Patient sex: F
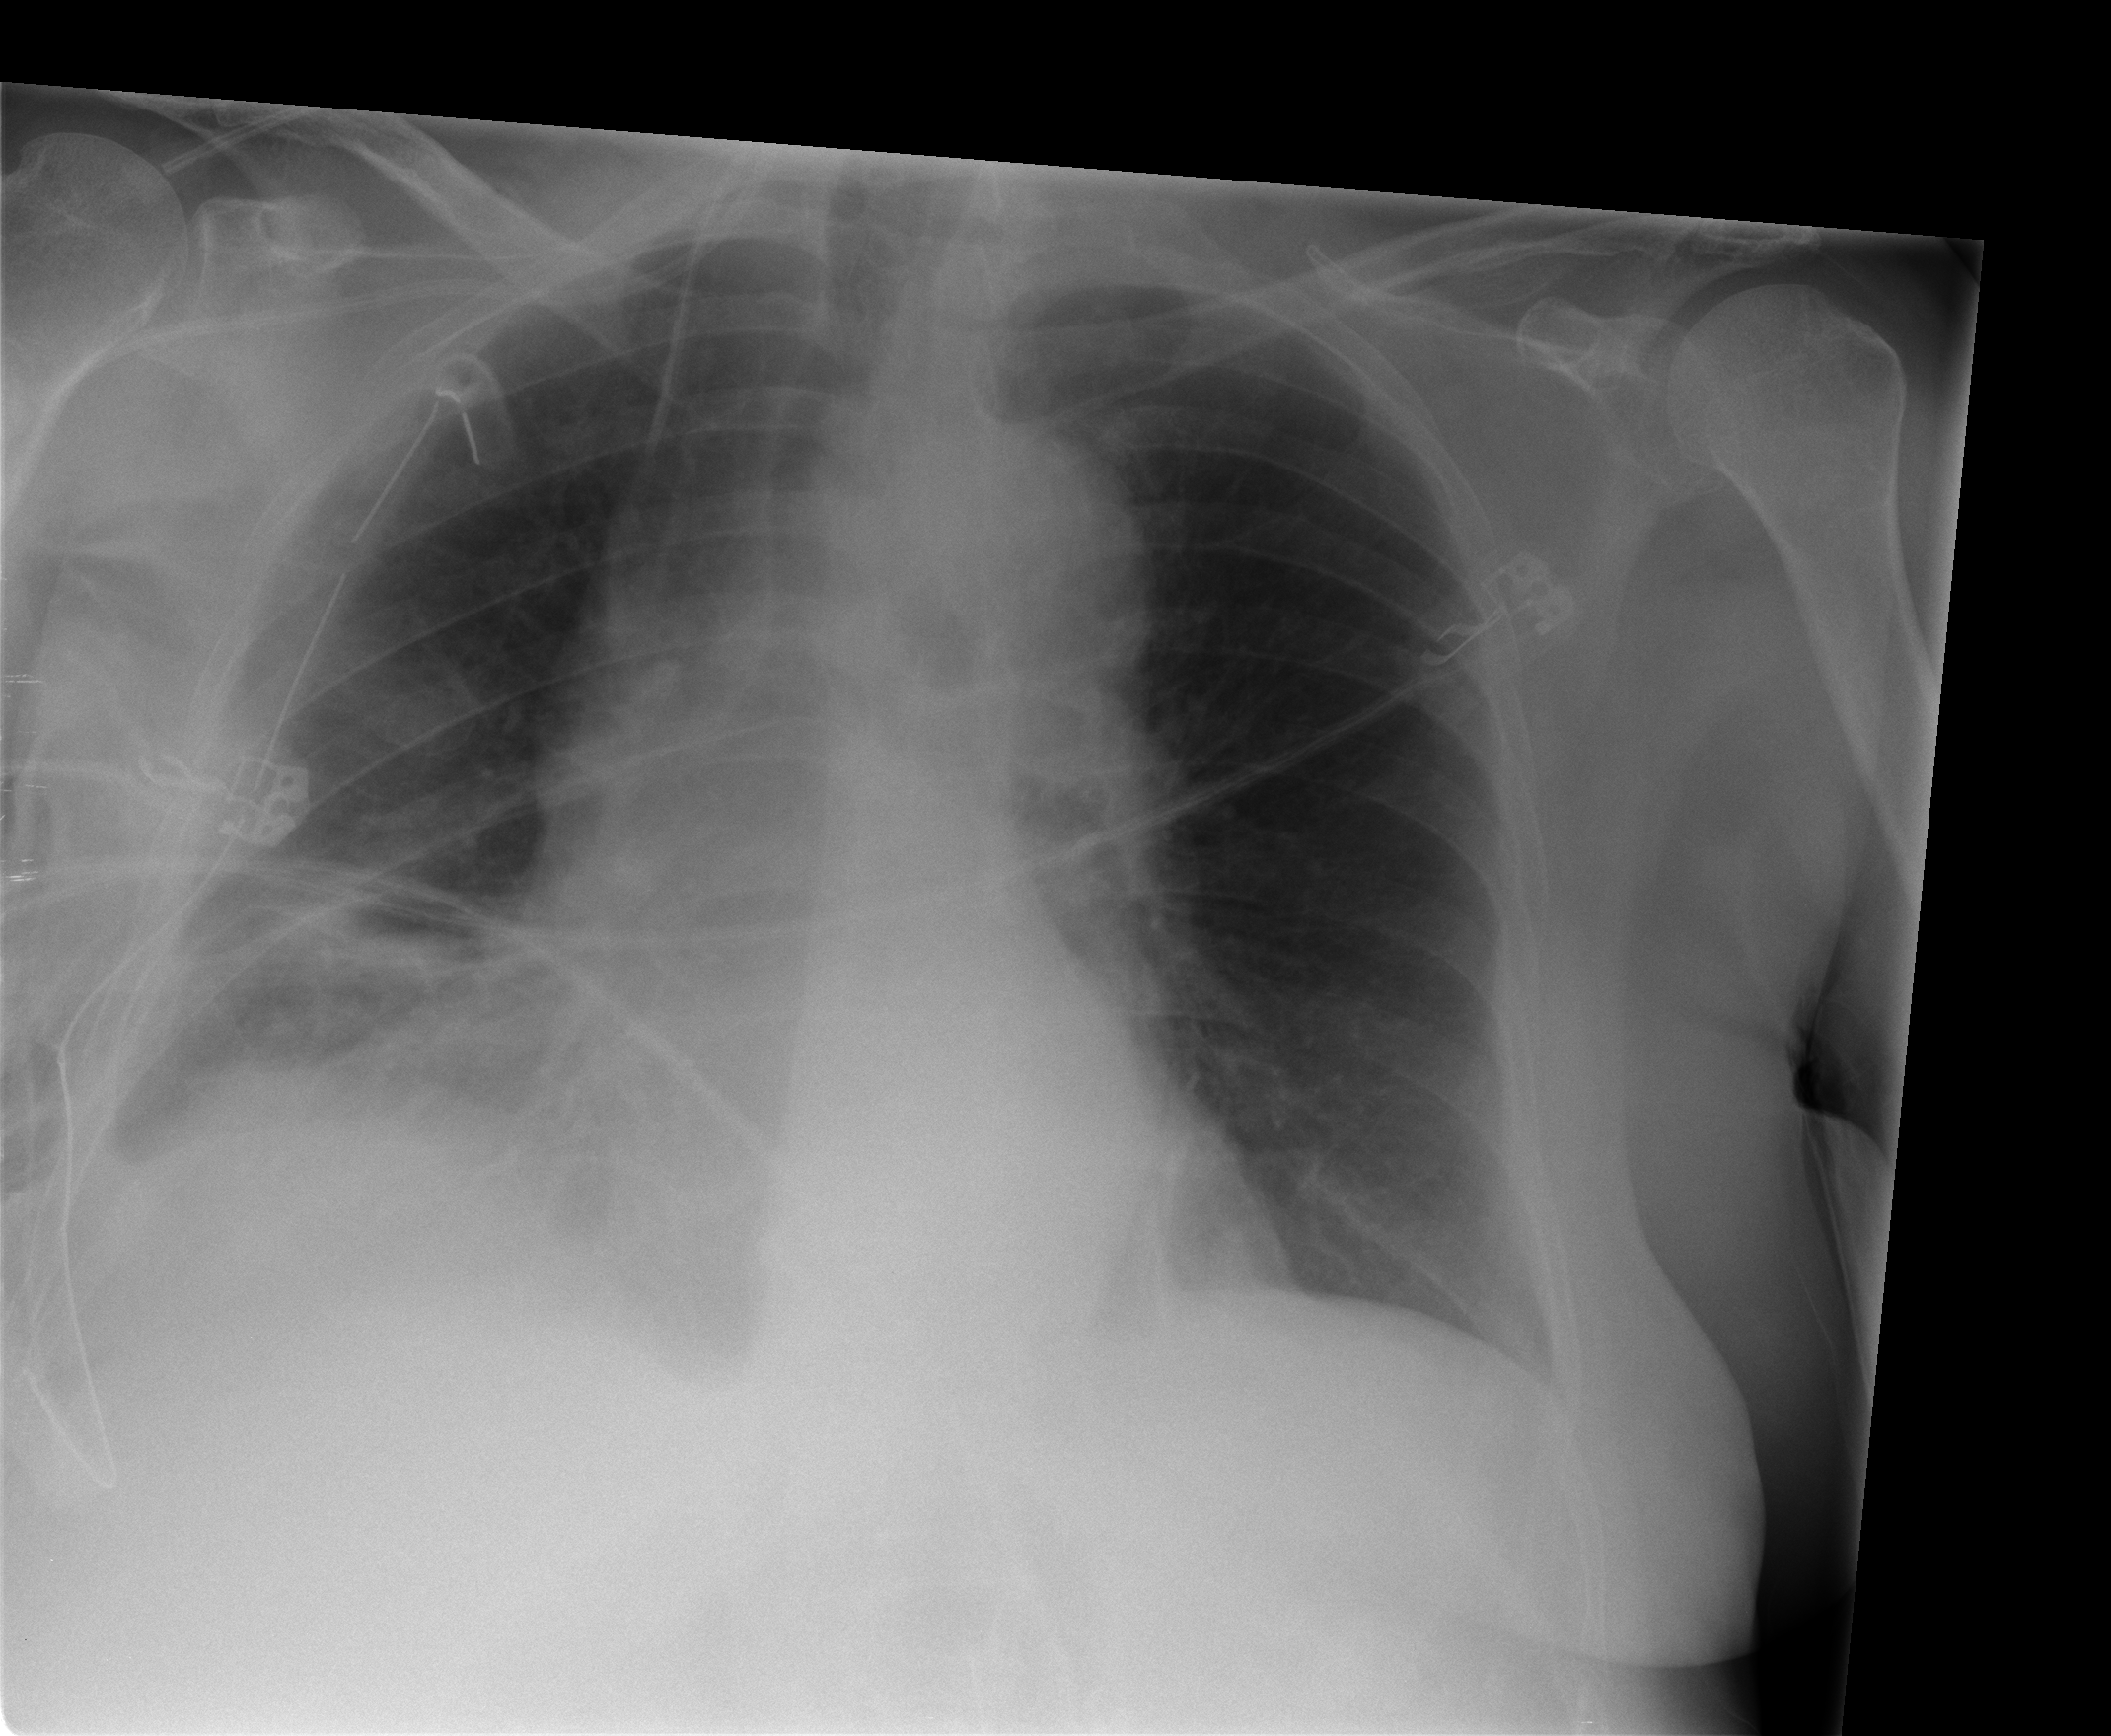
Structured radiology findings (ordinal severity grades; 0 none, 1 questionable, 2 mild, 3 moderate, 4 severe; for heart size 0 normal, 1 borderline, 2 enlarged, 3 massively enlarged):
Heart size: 1
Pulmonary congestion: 0
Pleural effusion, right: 2
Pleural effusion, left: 0
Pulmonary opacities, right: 0
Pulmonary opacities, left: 0
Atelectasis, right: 2
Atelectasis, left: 1